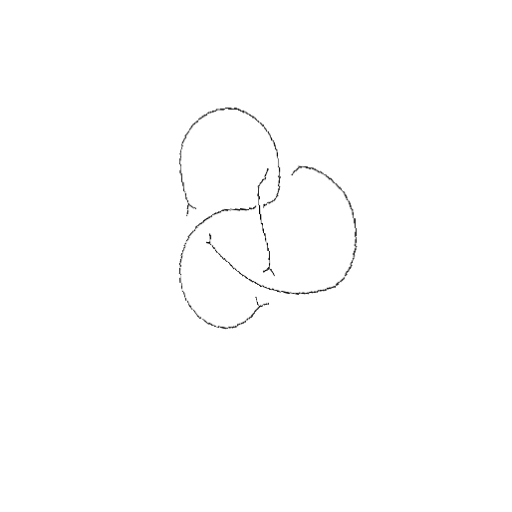
Crossing number: 4